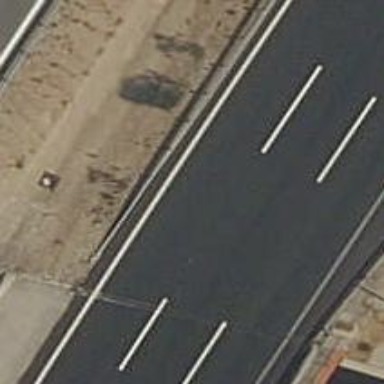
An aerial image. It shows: Bridge over motorway.